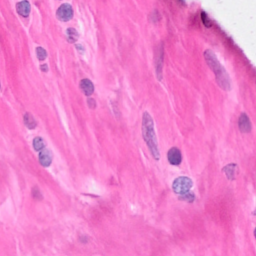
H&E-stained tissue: Breast